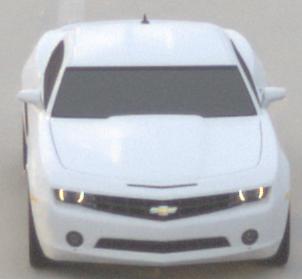
Make: Chevrolet
Model: Camaro Cabriolet 6.2 V8
Detailed model: Camaro (V) Coupé
Model produced from: 2011/09
Model produced until: 2014/02
Doors: 2
Color: white
Road condition: dry road
Daytime: sunrise or sunset
Contrast: low contrast